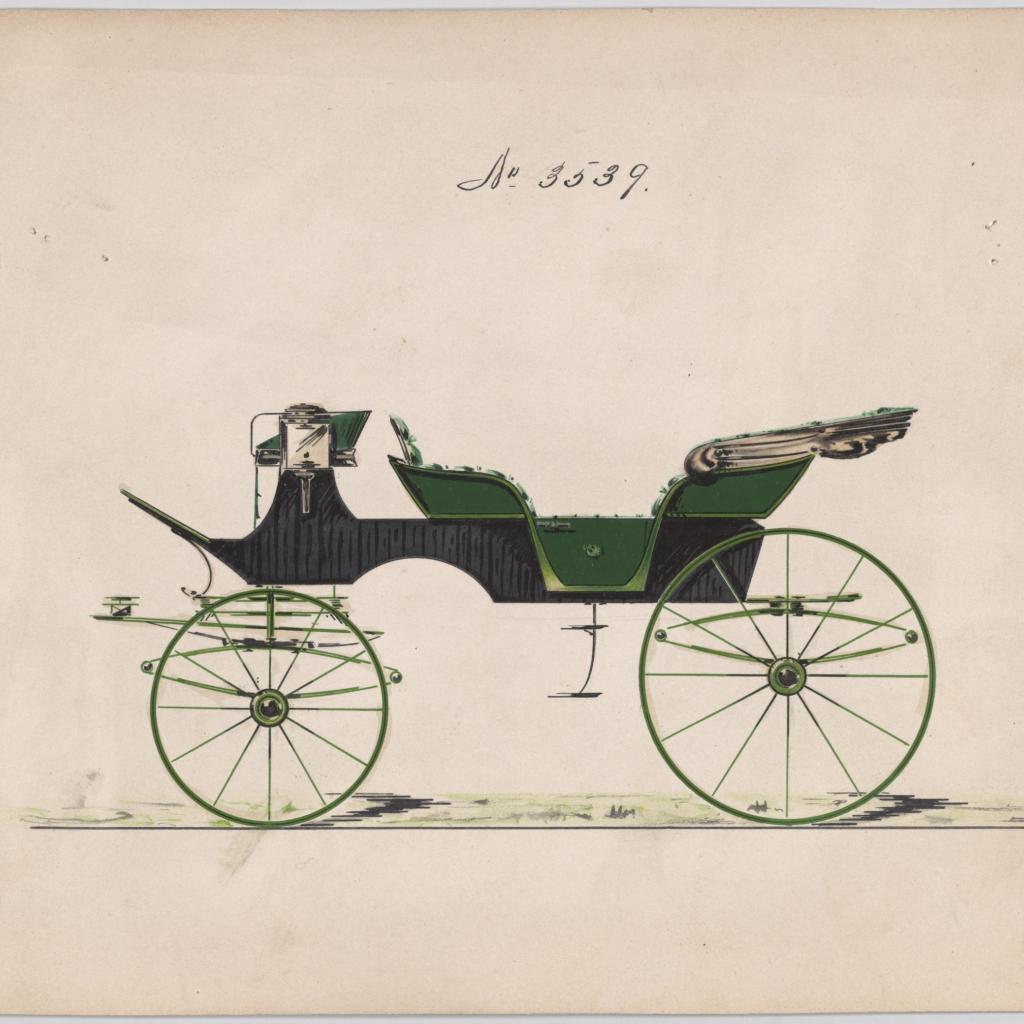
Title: Design for 6 seat Phaeton, no. 3539
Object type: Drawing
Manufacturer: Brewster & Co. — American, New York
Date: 1879
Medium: Pen and black ink, watercolor and gouache with gum arabic
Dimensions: Sheet: 6 13/16 x 9 1/4 in. (17.3 x 23.5 cm)
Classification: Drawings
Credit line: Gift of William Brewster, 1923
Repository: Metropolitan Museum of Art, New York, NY